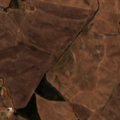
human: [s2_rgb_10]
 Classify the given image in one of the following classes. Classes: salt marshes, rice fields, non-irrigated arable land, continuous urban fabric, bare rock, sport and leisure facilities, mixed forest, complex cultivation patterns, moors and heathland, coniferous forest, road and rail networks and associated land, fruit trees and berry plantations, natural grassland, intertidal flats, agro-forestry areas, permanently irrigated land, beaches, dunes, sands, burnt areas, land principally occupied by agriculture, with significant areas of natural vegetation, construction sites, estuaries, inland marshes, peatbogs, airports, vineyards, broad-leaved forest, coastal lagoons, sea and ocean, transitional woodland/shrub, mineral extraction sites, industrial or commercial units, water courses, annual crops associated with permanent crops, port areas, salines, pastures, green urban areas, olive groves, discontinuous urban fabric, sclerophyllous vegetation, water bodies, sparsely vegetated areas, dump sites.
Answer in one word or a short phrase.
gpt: non-irrigated arable land, complex cultivation patterns